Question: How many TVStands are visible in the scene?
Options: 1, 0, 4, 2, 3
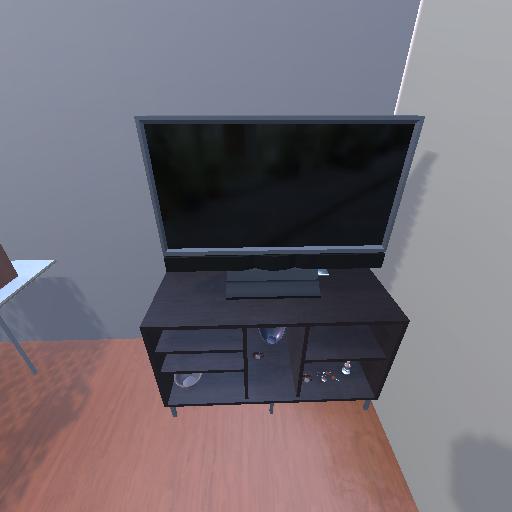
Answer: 1